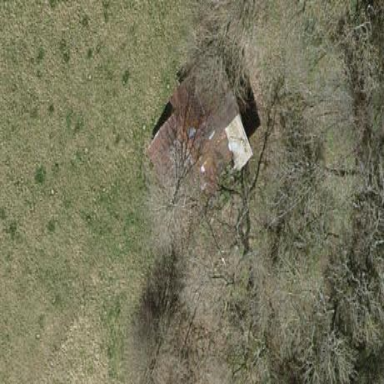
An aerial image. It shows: Shed.